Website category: sports
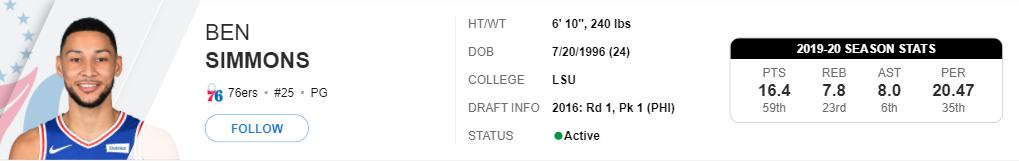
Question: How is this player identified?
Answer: Ben Simmons

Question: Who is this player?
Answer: Ben Simmons

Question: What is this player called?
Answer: Ben Simmons

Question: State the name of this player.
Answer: Ben Simmons

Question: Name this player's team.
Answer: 76ers

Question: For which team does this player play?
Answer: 76ers

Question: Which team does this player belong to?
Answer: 76ers

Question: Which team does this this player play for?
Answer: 76ers

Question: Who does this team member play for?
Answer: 76ers

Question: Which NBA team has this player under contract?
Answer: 76ers

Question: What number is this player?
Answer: #25

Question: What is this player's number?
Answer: #25

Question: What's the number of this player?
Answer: #25

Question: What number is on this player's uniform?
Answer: #25

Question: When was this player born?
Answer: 7/20/1996

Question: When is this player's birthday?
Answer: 7/20/1996

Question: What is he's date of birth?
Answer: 7/20/1996

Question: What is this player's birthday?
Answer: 7/20/1996

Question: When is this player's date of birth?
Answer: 7/20/1996

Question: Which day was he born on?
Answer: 7/20/1996

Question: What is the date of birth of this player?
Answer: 7/20/1996

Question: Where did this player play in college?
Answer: LSU

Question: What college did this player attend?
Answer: LSU

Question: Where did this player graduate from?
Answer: LSU

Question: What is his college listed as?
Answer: LSU

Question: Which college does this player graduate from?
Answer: LSU

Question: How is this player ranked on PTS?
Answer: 16.4

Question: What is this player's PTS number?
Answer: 16.4

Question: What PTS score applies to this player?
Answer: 16.4

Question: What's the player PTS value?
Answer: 16.4

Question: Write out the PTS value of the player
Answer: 16.4

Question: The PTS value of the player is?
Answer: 16.4

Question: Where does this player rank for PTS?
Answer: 59th

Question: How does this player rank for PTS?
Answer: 59th

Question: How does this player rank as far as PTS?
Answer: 59th

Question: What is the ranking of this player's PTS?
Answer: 59th

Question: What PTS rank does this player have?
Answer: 59th

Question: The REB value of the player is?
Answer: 7.8

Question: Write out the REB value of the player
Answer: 7.8

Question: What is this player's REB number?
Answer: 7.8

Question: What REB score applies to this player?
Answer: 7.8

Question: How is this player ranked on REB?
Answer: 7.8

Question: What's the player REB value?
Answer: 7.8

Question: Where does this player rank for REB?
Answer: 23rd

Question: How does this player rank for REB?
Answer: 23rd

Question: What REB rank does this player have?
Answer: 23rd

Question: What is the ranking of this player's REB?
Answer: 23rd

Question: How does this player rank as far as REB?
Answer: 23rd

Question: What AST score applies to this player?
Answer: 8.0

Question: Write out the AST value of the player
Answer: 8.0

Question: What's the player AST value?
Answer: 8.0

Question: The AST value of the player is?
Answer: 8.0

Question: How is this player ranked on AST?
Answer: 8.0

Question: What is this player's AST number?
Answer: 8.0

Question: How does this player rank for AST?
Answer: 6th

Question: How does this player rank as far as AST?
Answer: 6th

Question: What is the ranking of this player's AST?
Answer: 6th

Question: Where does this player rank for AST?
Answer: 6th

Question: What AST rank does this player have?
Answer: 6th

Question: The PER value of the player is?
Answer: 20.47

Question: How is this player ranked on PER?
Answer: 20.47

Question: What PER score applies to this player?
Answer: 20.47

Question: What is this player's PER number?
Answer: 20.47

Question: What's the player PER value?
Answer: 20.47